Field crop: maize
Growth stage: 2
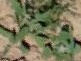
Species: atriplex